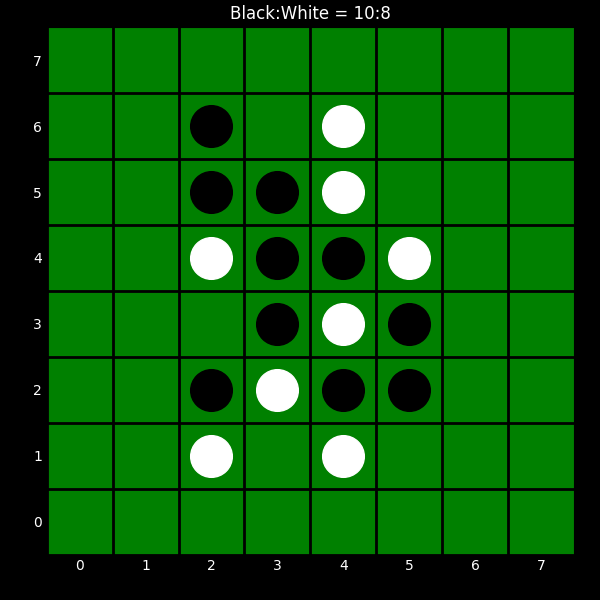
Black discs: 10
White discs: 8